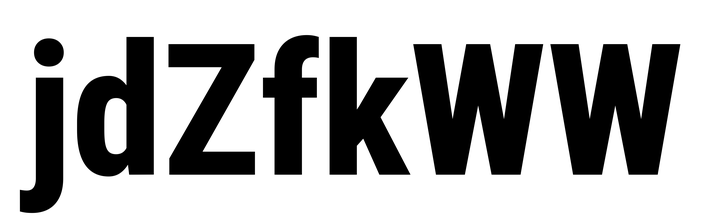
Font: Roboto_Condensed_ExtraBold